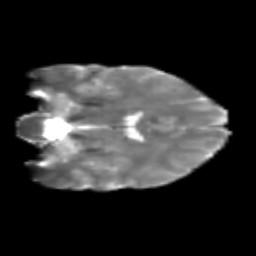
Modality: T2w
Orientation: coronal
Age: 26
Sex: female
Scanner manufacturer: siemens
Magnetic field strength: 3 T
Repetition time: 1.8 s
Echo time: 0.07 s